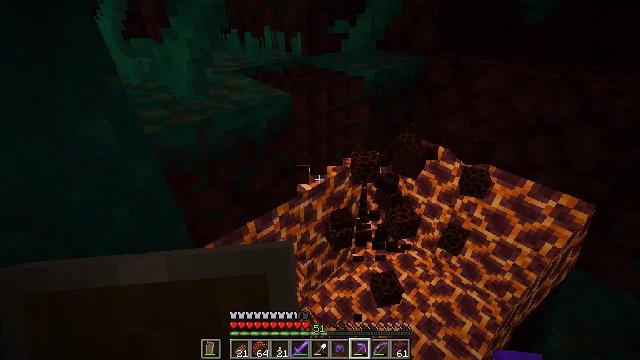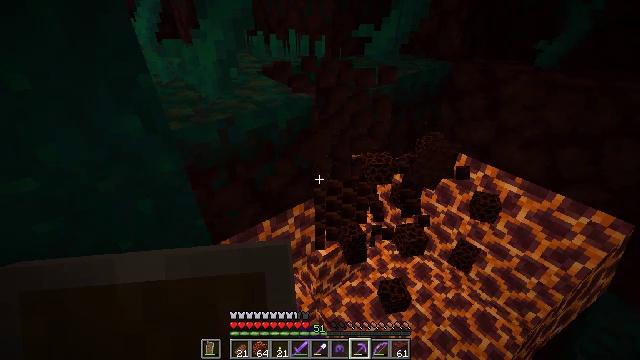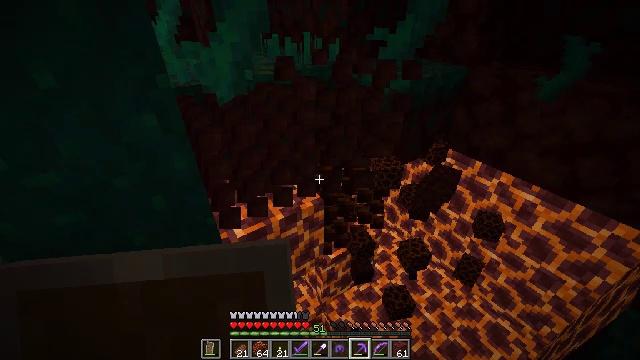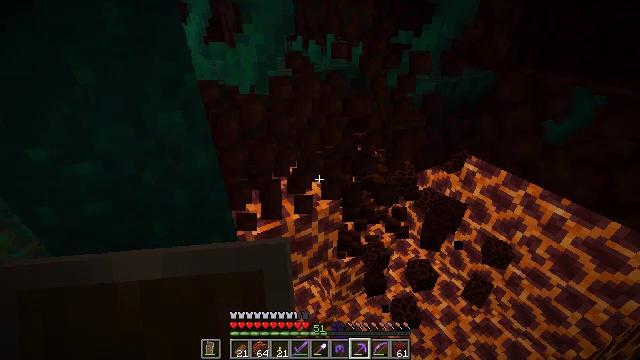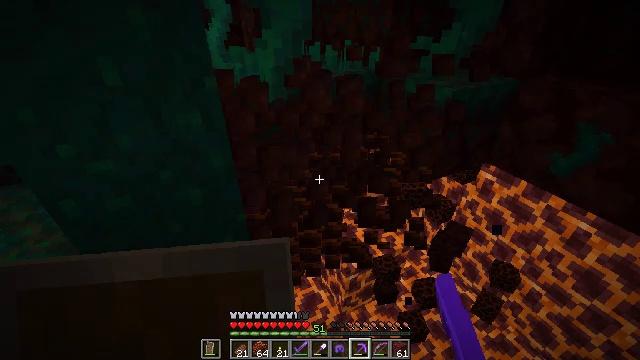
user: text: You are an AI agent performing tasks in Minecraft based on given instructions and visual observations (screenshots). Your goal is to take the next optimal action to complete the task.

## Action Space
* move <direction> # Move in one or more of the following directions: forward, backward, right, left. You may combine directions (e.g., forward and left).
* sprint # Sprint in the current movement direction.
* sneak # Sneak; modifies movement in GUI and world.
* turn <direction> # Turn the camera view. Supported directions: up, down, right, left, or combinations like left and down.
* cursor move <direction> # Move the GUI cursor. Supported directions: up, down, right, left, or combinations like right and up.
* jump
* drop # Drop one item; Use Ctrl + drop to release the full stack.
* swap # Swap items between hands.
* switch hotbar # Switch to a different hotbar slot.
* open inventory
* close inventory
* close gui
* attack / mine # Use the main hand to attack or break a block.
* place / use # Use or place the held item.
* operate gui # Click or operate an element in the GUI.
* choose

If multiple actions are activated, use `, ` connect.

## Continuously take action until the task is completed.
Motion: motion action
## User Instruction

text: Use a pickaxe to mine the warped nylium.
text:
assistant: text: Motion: turn left, attack / mine
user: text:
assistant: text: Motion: turn left, attack / mine
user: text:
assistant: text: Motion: turn left, attack / mine
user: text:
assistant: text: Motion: turn left, attack / mine
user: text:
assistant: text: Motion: attack / mine